Question: I'm new with javafx, and i don't know how to fix my problem with my css code to make my BarChart component transparent through background. Any solution will be appreciated.
Here my css code:
'''
.chart{
-fx-background-color: null;
-fx-alternative-column-fill-visible: false;
-fx-alternative-row-fill-visible: false;
-fx-content-display:bottom;
}
.axis {
-fx-tick-mark-visible: false;
-fx-minor-tick-visible: false;
-fx-minor-tick-length: 0;
}
.axis-label {
-fx-text-fill: null;
}
'''
Image of output:

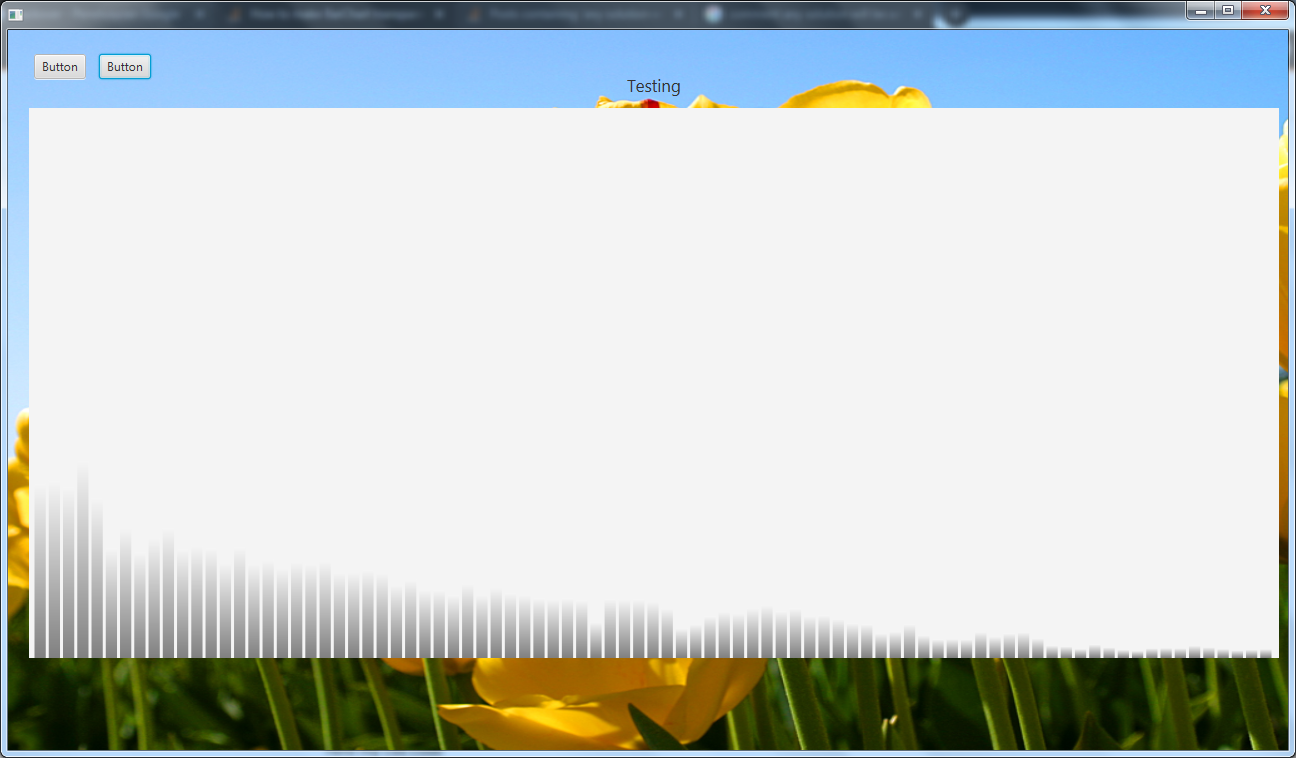
Answer: The following CSS will make everything in the 'BarChart' invisible/transparent except for the bars themselves.
'''
.bar-chart {
-fx-alternative-row-visible: false;
-fx-alternative-column-visible: false;
-fx-horizontal-grid-lines-visible: false;
-fx-vertical-grid-lines-visible:false;
-fx-horizontal-zero-line-visible: false;
-fx-vertical-zero-line-visible: false;
-fx-legend-visible: false;
}
.chart-plot-background {
-fx-background-color: transparent;
}
.axis {
-fx-border-color: transparent;
-fx-tick-mark-visible: false;
-fx-minor-tick-visible: false;
-fx-tick-labels-visible: false;
}
'''
Here's an example using the above (assuming the file is named 'Main.css'):
'''
import java.util.Random;
import javafx.application.Application;
import javafx.scene.Scene;
import javafx.scene.chart.BarChart;
import javafx.scene.chart.CategoryAxis;
import javafx.scene.chart.NumberAxis;
import javafx.scene.chart.XYChart.Data;
import javafx.scene.chart.XYChart.Series;
import javafx.scene.input.KeyCode;
import javafx.scene.input.KeyEvent;
import javafx.scene.layout.StackPane;
import javafx.scene.paint.Color;
import javafx.stage.Screen;
import javafx.stage.Stage;
import javafx.stage.StageStyle;
public class Main extends Application {
@Override
public void start(Stage primaryStage) {
var scene = new Scene(new StackPane(createBarChart()), Color.TRANSPARENT);
scene.getStylesheets().add("Main.css");
primaryStage.initStyle(StageStyle.TRANSPARENT);
primaryStage.setScene(scene);
primaryStage.addEventHandler(KeyEvent.KEY_PRESSED, event -> {
if (event.getCode() == KeyCode.ESCAPE) {
primaryStage.close();
}
});
var bounds = Screen.getPrimary().getVisualBounds();
primaryStage.setX(bounds.getMinX());
primaryStage.setY(bounds.getMinY());
primaryStage.setWidth(bounds.getWidth());
primaryStage.setHeight(bounds.getHeight());
primaryStage.show();
}
private BarChart<?, ?> createBarChart() {
var chart = new BarChart<>(new CategoryAxis(), new NumberAxis(0, 20, 1));
var random = new Random();
var series = new Series<String, Number>();
for (int i = 0; i < 20; i++) {
var category = Integer.toString(i);
series.getData().add(new Data<>(category, random.nextInt(15)));
((CategoryAxis) chart.getXAxis()).getCategories().add(category);
}
chart.getData().add(series);
return chart;
}
}
'''
And here's an image of the result:
<URL>
Now, I did have to modify the CSS file slightly to make the root of the 'Scene' transparent and get the bars to have that linear gradient look you have in your image. All I did was...
Modify this:
'''
.root,
.chart-plot-background {
-fx-background-color: transparent;
}
'''
And add this:
'''
.chart-bar {
-fx-background-color: linear-gradient(to bottom, transparent 0%, gray 45%);
}
'''